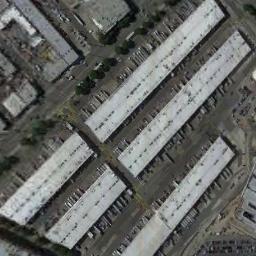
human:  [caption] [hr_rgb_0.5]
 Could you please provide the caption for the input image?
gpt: There are many houses of different shapes and sizes in the industrial zone .

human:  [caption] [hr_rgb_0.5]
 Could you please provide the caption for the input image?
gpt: The industrial area has several white strip workshops and lots of industrial equipment .

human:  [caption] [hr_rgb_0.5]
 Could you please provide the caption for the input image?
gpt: The industrial area is desolate .

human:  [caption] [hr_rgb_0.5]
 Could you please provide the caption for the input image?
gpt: In an industrial area, There are neatly planned factories and roads, Green belts, And parking lots for cars and goods .

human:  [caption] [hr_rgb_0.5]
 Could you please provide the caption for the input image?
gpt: There are some gray buildings on the industrial area .